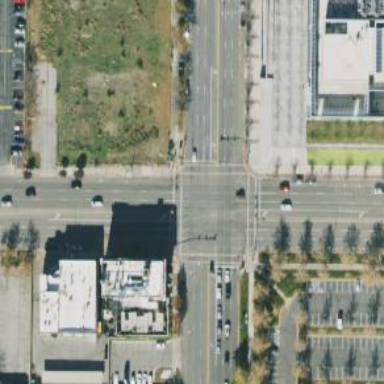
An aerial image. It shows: Crossing on the road with line markings.